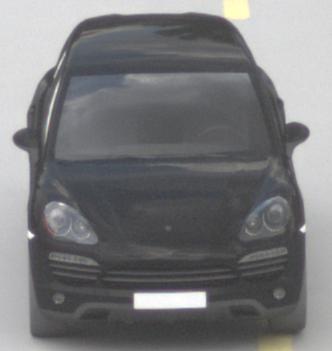
Make: Porsche
Model: Cayenne
Detailed model: Cayenne (958)
Model produced from: 2010/05
Model produced until: 2014/07
Doors: 5
Color: black
Road condition: dry road
Daytime: morning or afternoon
Contrast: low contrast